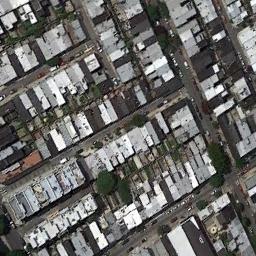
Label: dense_residential